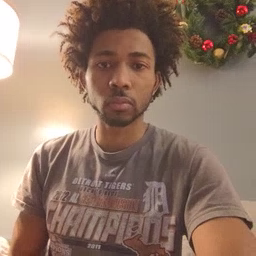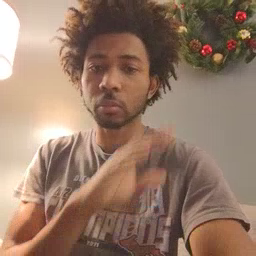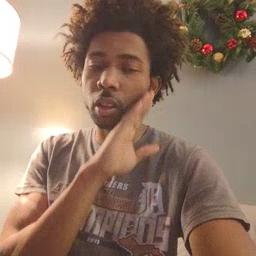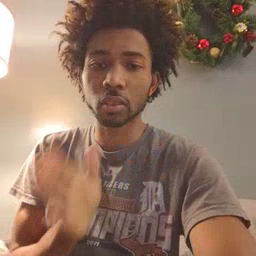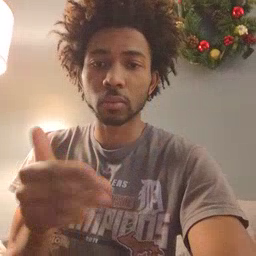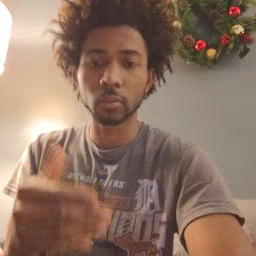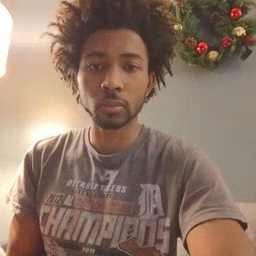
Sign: bedroom